Aerial crown-view tile of a tropical tree (Barro Colorado Island, Panama), acquired 20250715:
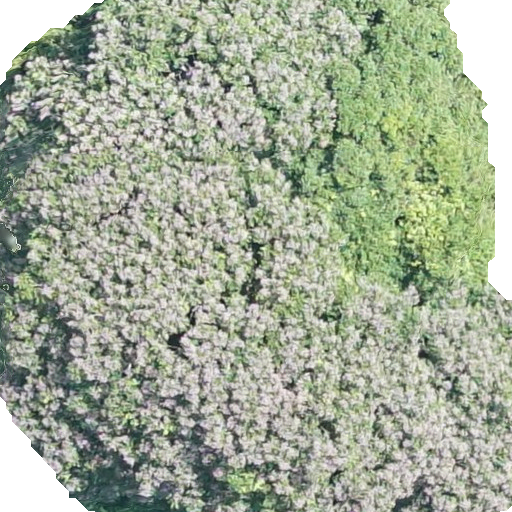
Species: Dipteryx oleifera
GBIF accepted scientific name: Dipteryx oleifera
Crown area: 410.071 m²